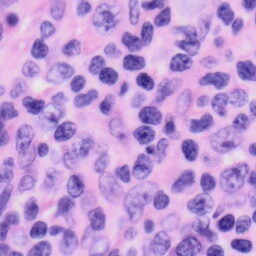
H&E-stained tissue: Skin